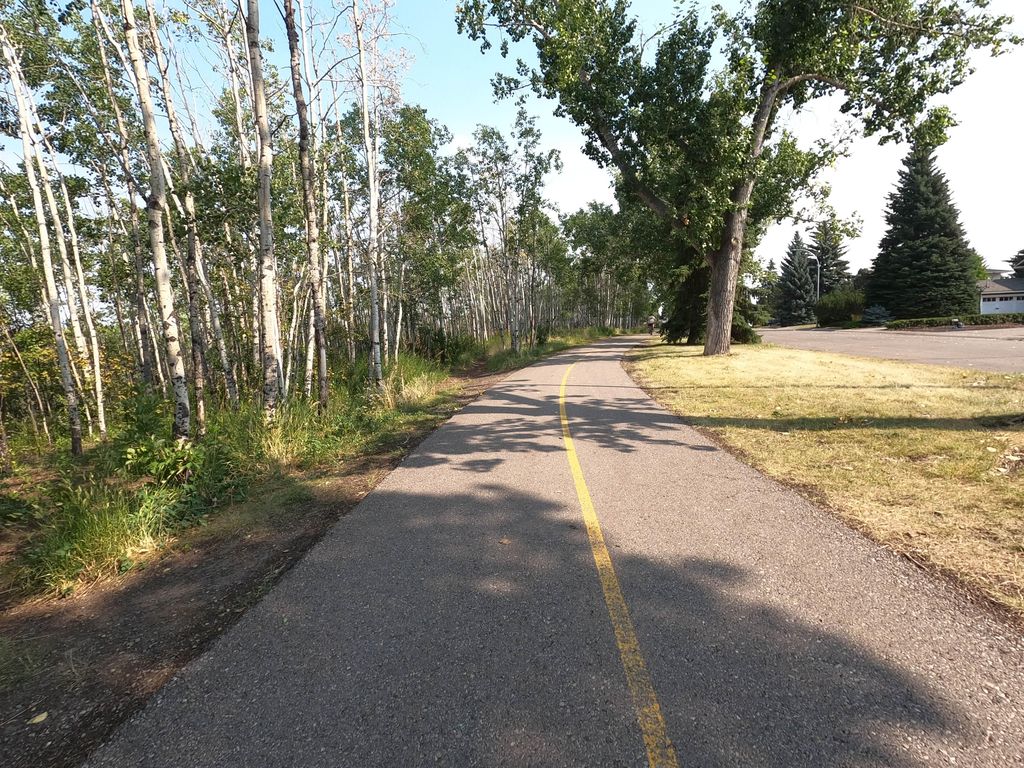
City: calgary